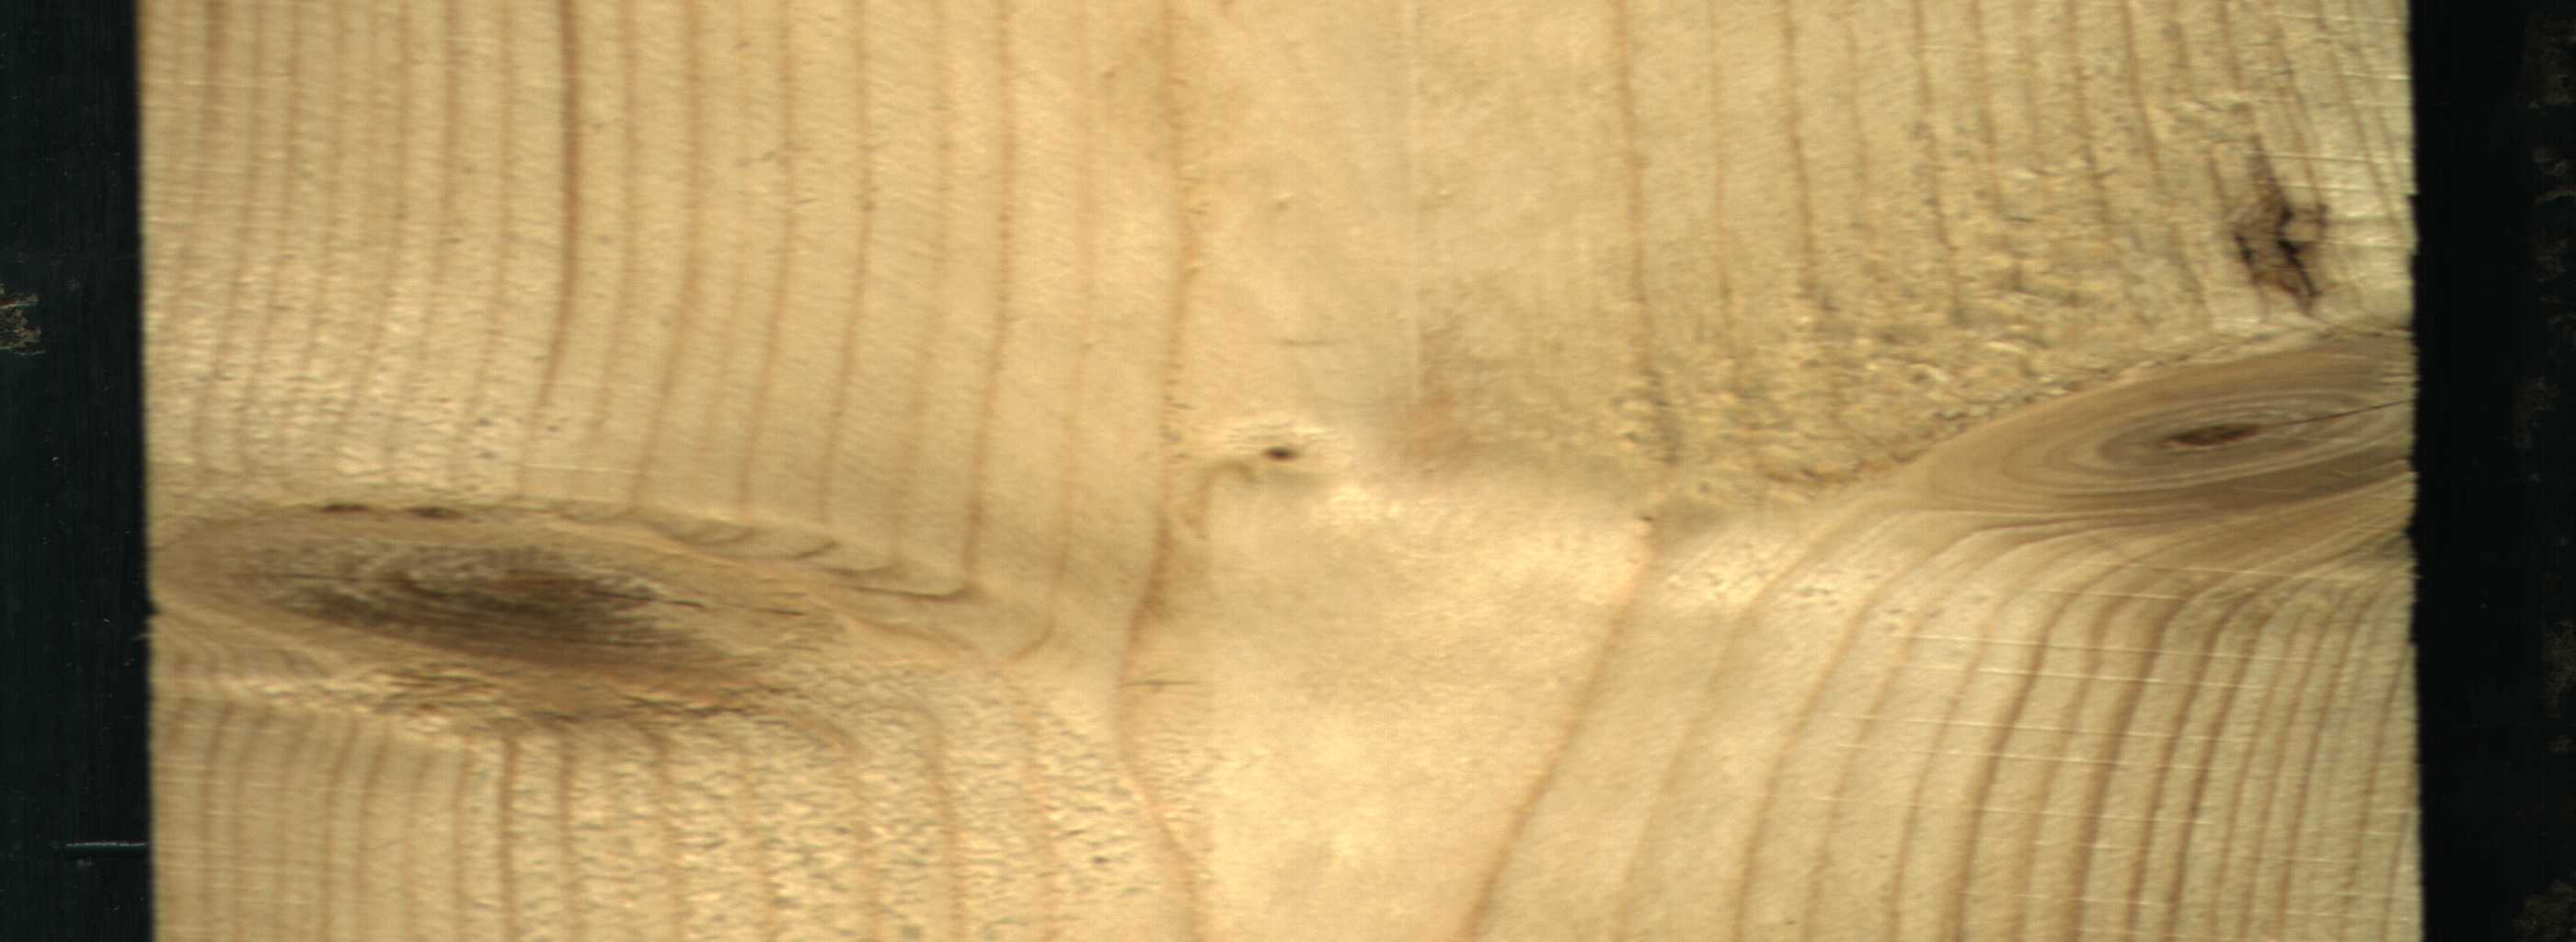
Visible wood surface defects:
Dead_Knot
Live_Knot
Live_Knot
Live_Knot